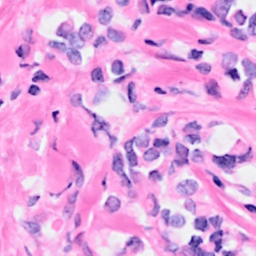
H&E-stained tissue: Breast